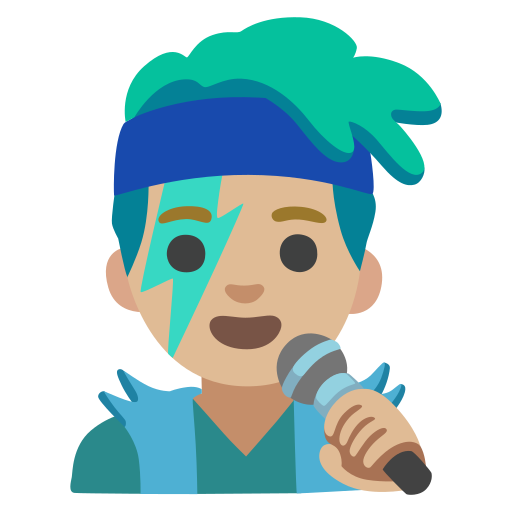
Emoji: 👨🏼‍🎤